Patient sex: F
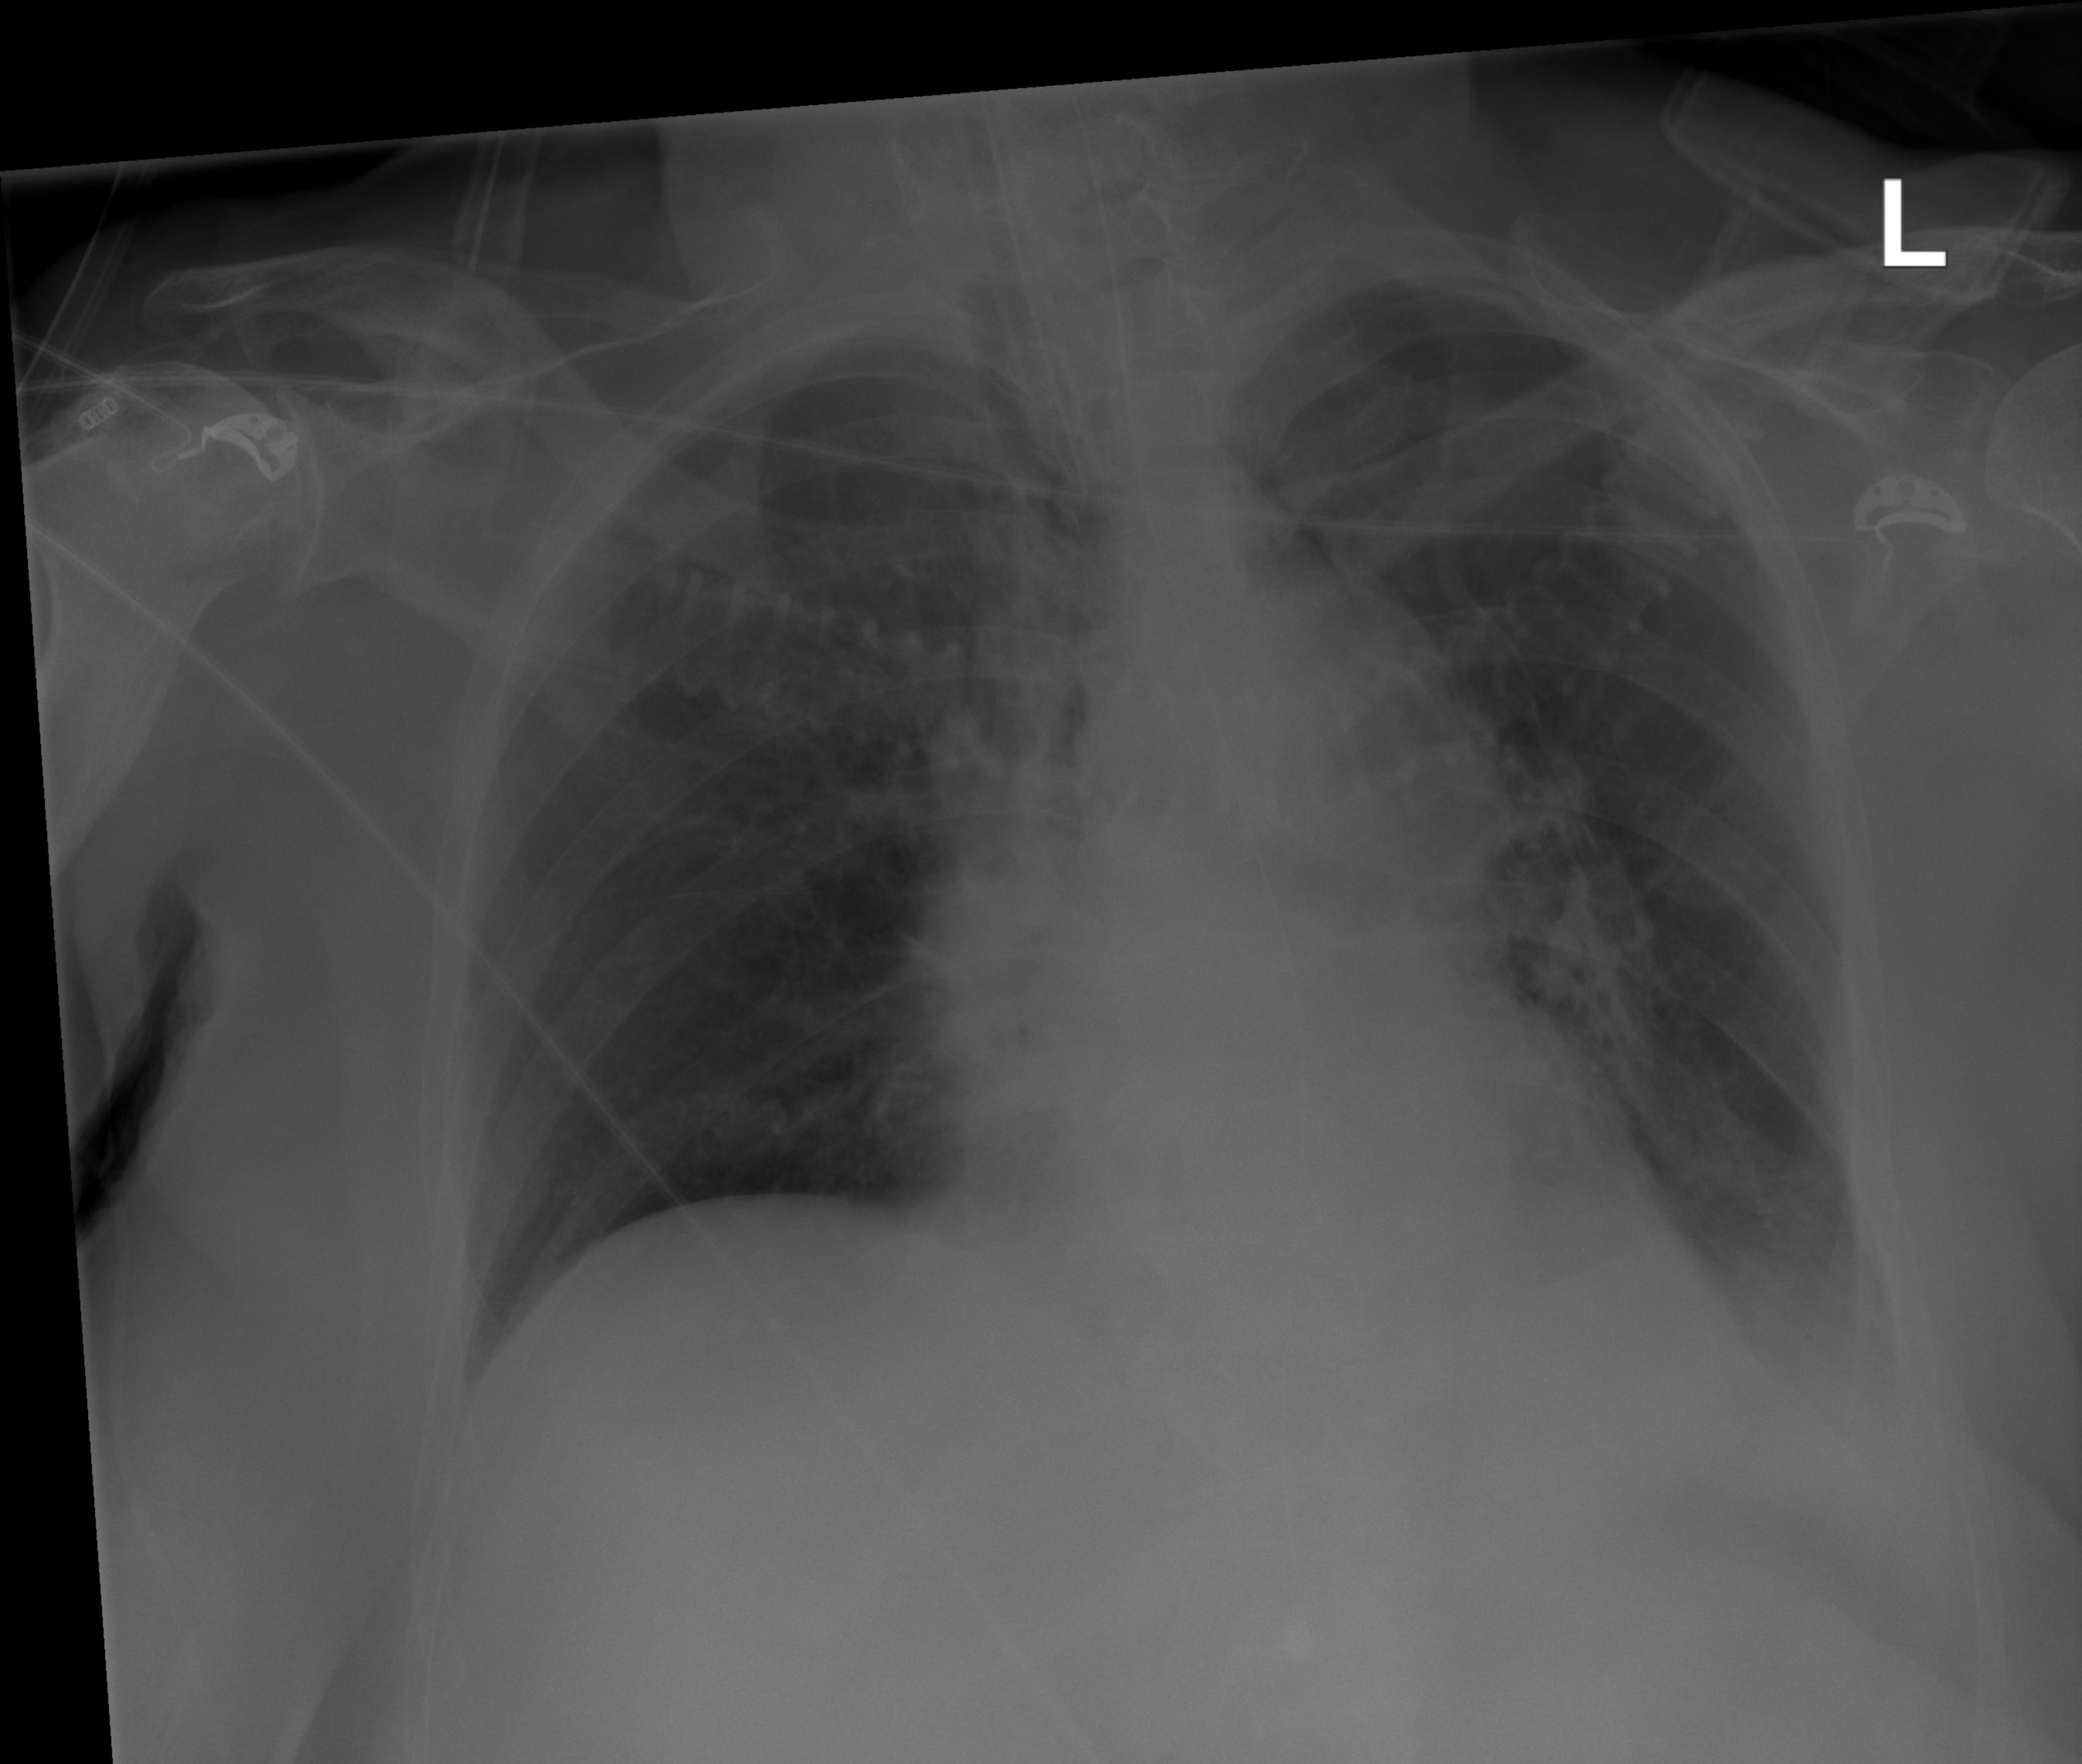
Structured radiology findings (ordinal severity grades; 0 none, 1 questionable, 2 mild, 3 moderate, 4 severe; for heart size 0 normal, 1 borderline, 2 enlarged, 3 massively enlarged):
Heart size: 0
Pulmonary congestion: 0
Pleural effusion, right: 0
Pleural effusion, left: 0
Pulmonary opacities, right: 2
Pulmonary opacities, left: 2
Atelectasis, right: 0
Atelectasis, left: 1